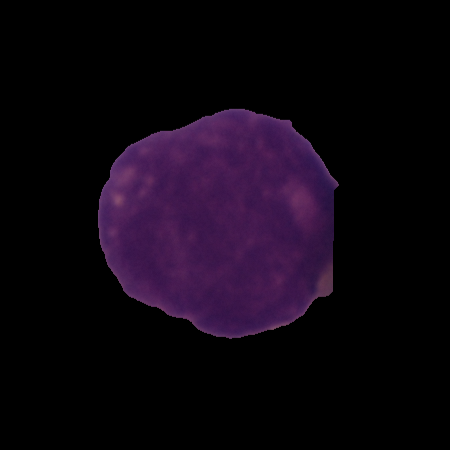
Label: cancer